Question:
'''
Button(
onClick = { /*TODO*/ },
colors = ButtonDefaults.buttonColors(
containerColor = Color(0xFF282828),
contentColor = Color.White
),
modifier = Modifier
.height(50.dp)
.fillMaxWidth()
.drawWithContent {
val w = size.width
val h = size.height
drawContent()
clipRect(right = w * progress.value) {
drawRoundRect(
color = Color(0xFF634EFB).apply { this.copy(alpha = 0.38F) },
cornerRadius = CornerRadius(x = 100.dp.toPx(), 100.dp.toPx()),
size = Size(width = w, height = h),
topLeft = Offset(0f, 0f),
)
}
}
) {
Text(text = "Hello")
}
'''
The rectangle will be changed based on the progress value .
As of now the button is getting overlapped due to the rectangle . I have tried giving zIndex to text and changing the alpha value of rectangle, But it's not working .
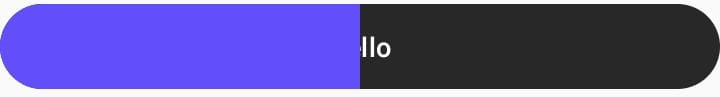
Answer: You can apply a different <URL> in the 'drawRoundRect' method:
'''
.drawWithContent {
val w = size.width
val h = size.height
drawContent()
clipRect(right = w * progress.value) {
drawRoundRect(
color = Color(0xFF634EFB).apply { this.copy(alpha = 0.38F) },
cornerRadius = CornerRadius(x = 100.dp.toPx(), 100.dp.toPx()),
size = Size(width = w, height = h),
topLeft = Offset(0f, 0f),
blendMode = BlendMode.Plus
)
}
}
'''
<URL>